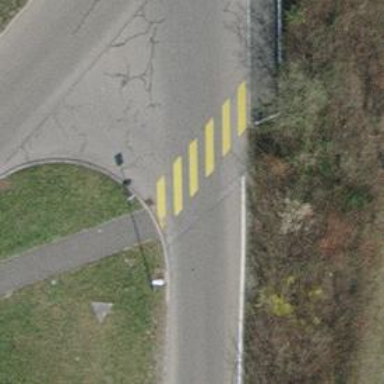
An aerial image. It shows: Asphalt road with secondary link designation.